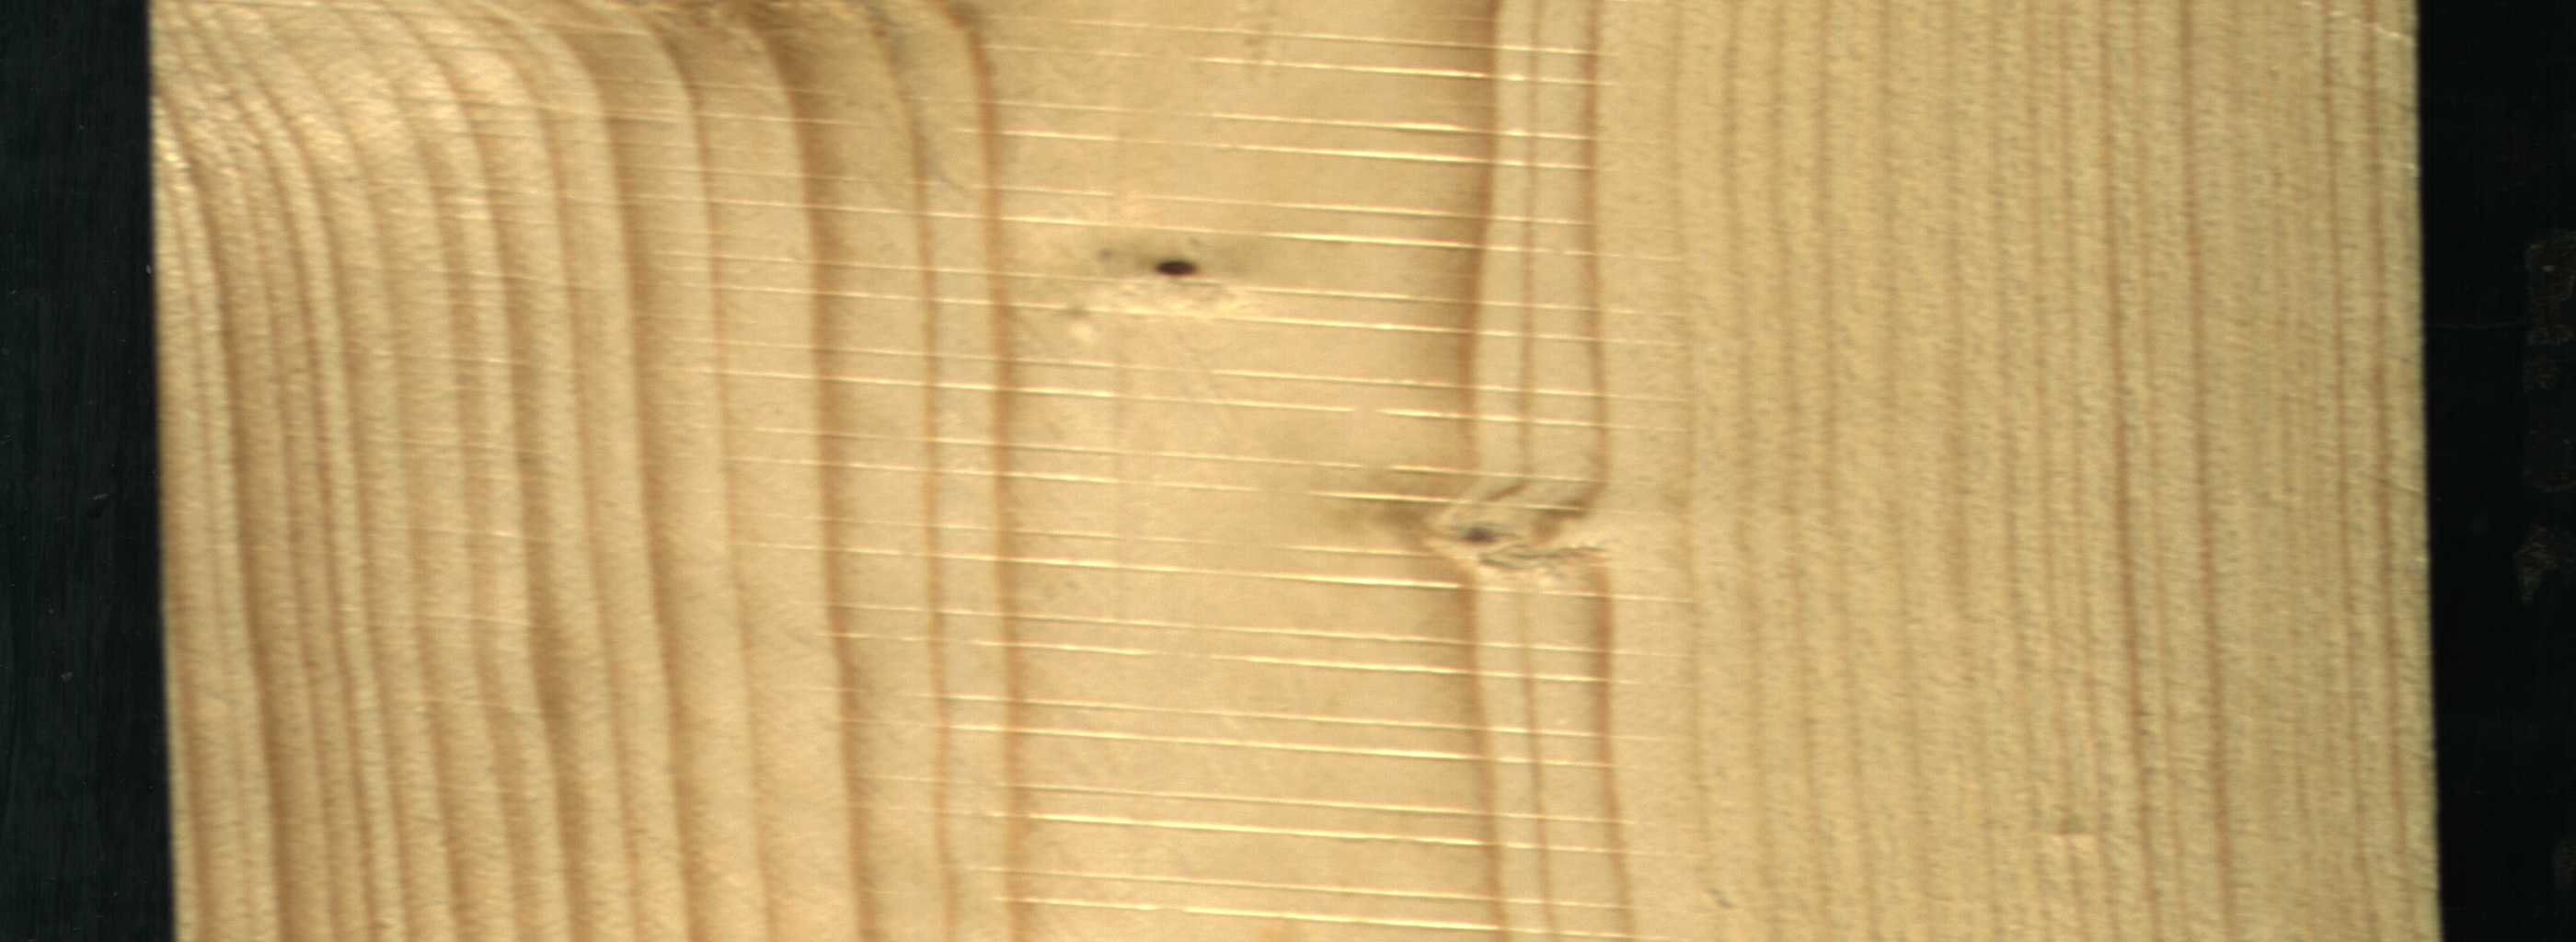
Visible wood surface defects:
Live_Knot
Live_Knot